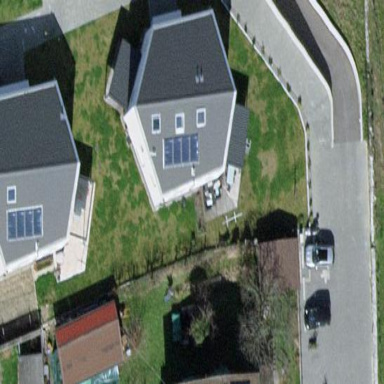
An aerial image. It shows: Semidetached house.